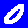
Digit: 0